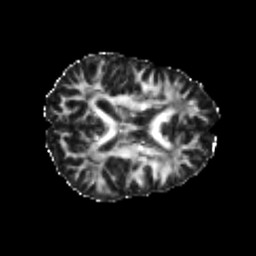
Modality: FA
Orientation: axial
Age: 21
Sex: male
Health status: healthy
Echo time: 0.074 s